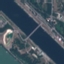
Land use / land cover: River